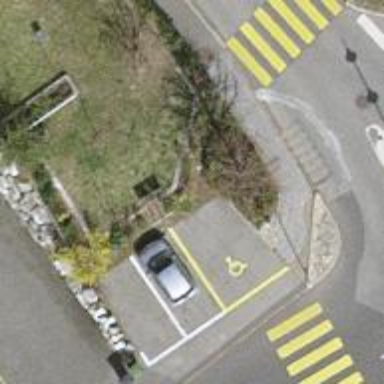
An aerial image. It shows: Parking area.